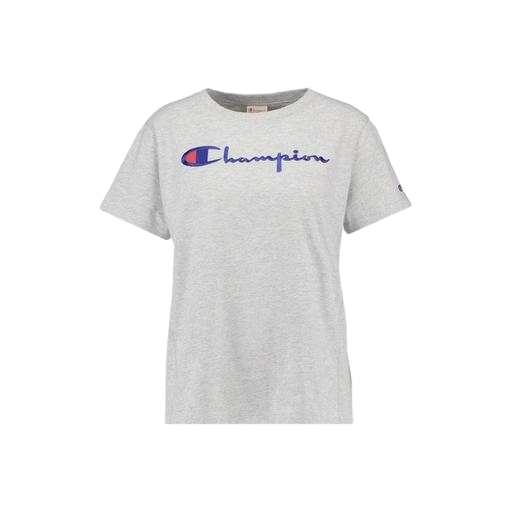
classic tee, graphic tee, mid t-shirt, white background